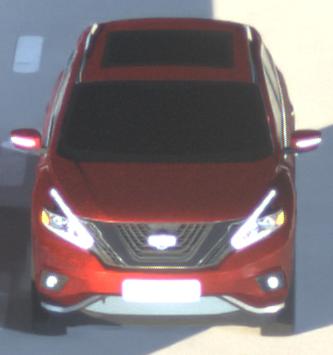
Make: Nissan
Model: Murano
Detailed model: Gen. 3 Z52
Model produced from: 2015
Doors: 5
Color: red
Road condition: dry road
Daytime: night
Contrast: high contrast